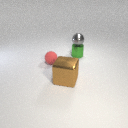
large brown metal cube in front of small green metal cylinder